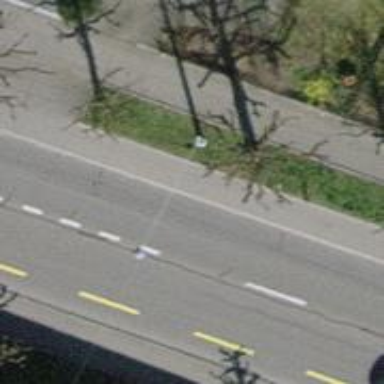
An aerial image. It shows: Avenue lined with trees.